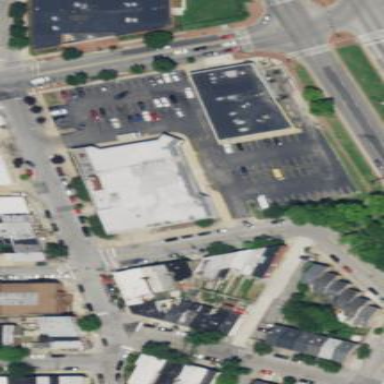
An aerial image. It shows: Retail building housing variety store.